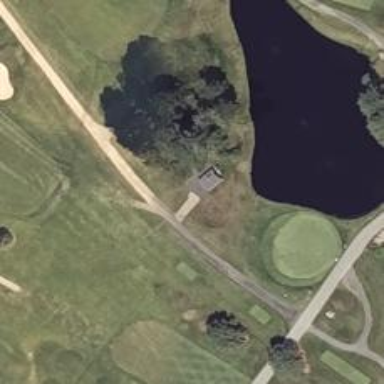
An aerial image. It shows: Picturesque scene of golf course with lateral water hazard.